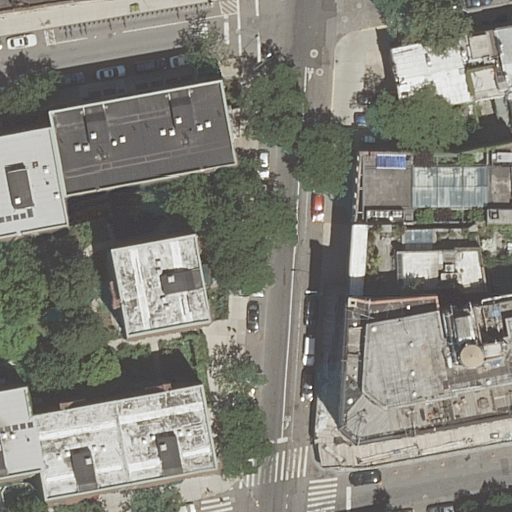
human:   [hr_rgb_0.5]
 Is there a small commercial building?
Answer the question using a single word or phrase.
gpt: no

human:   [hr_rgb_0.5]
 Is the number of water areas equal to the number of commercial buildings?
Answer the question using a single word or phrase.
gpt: yes

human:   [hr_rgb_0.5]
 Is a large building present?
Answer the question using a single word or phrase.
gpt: yes

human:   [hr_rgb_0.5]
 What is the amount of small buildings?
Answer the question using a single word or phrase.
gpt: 4

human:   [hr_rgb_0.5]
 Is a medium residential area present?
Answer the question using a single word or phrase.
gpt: no

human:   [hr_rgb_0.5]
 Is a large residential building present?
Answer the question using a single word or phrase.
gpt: yes

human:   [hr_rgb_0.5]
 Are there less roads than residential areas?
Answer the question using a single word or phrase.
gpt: no

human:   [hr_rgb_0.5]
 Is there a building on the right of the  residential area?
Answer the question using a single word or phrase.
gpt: yes

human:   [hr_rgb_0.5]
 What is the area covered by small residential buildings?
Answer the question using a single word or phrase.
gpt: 283m2

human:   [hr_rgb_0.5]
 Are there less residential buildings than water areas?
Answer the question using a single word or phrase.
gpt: no

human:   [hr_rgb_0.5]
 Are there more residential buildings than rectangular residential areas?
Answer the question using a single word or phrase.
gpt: yes

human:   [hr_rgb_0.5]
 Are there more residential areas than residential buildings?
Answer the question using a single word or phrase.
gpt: no

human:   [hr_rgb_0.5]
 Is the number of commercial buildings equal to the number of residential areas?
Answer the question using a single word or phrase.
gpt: no

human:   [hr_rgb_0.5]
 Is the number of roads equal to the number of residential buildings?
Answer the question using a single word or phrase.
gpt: no

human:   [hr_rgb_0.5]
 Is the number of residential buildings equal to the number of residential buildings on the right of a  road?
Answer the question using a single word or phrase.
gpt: no

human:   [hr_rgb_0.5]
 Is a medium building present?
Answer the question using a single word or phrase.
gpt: yes

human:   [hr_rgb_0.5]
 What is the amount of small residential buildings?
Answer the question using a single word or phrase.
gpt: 4

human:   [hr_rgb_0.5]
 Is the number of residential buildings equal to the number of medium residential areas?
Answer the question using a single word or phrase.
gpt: no

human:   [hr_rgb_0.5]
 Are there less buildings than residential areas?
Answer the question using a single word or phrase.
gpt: no

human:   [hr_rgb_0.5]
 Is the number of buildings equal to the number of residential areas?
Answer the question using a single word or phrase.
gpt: no

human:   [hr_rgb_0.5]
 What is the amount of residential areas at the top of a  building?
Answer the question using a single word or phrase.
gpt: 0

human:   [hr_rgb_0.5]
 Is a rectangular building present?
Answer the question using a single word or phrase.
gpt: yes

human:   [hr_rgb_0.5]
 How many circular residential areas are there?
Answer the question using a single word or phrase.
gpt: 0

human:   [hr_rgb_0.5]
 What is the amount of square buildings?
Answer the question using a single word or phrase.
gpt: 0

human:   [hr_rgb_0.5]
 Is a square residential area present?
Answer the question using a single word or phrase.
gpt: no

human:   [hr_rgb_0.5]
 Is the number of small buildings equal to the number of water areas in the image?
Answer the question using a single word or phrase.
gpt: no

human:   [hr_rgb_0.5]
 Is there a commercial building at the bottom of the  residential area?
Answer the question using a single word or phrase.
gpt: no

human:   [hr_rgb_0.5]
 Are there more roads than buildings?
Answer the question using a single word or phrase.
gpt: no

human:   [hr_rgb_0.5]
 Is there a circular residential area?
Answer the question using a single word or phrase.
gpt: no

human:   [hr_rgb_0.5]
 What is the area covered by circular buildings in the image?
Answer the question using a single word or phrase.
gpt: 0m2

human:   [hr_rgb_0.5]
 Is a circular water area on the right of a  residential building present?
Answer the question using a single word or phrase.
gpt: no

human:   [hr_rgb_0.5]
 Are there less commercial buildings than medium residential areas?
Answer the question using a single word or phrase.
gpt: no

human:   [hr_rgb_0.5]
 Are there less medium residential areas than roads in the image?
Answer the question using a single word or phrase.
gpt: yes

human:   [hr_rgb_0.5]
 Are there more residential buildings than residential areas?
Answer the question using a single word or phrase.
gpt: yes

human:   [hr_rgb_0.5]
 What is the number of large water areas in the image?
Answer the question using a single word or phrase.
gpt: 0

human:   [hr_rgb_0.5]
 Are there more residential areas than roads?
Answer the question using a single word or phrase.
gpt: no